Question: I have a relationship: ManyToMany between tags and snippets (through a pivot table: snippet_tag).
I want to make a search by tags on snippets list. The issue is, how to order the search results by the number of found tags.
Here is my code:
'''
$tags = explode(" ", $tags);
$snippets = Snippet::whereHas('tags', function ($q) use ($tags, $tags_db_table) {
$q->WhereIn($tags_db_table.'.name', $tags);
})->paginate(10);
'''

<URL>
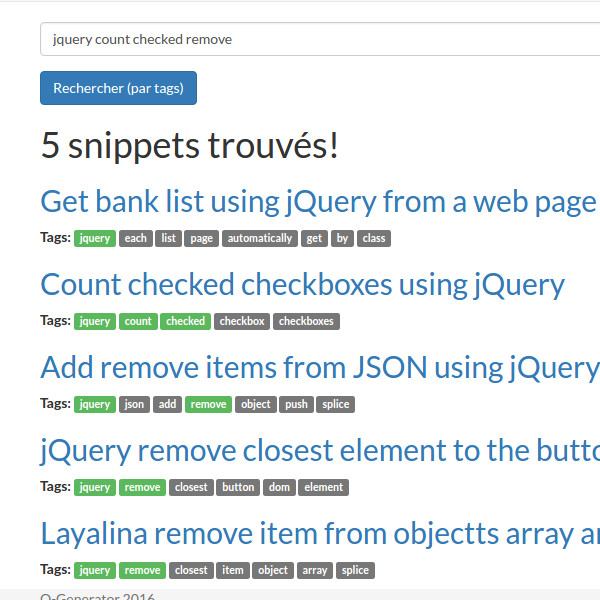
Answer: I finally did it! Here is the answer if you have the same issue as me.
If you have any optimization i'll be glad to know.
Thanks
'''
<?php
$snippets = \DB::table('tags as t')
->join('snippet_tag', 't.id', '=', 'snippet_tag.tag_id')
->leftJoin('snippets as s', 's.id', '=', 'snippet_tag.snippet_id')
->WhereIn('t.name', $tags)
->select(['s.id', 's.title', \DB::raw('COUNT(og_t.id) AS found_tags_number')])
->groupBy('s.id')
->orderBy('found_tags_number', 'DESC')
->paginate(10);
foreach ($snippets as $k => $snippet) {
$snippets[$k]->tags = \DB::table('tags')
->join('snippet_tag', 'tags.id', '=', 'snippet_tag.tag_id')
->where('snippet_tag.snippet_id', '=', $snippets[$k]->id)
->select('name')
->get();
}
'''